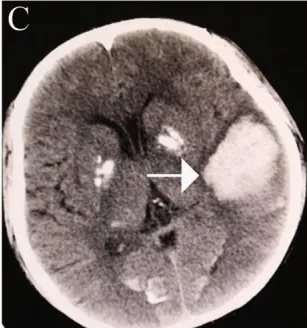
Cerebral haemorrhage. (C,D) large area of cerebral haemorrhage in the left medial temporoparietal area.
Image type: radiology (ct)